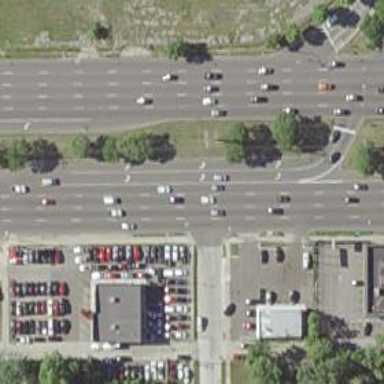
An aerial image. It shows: Trunk highway.